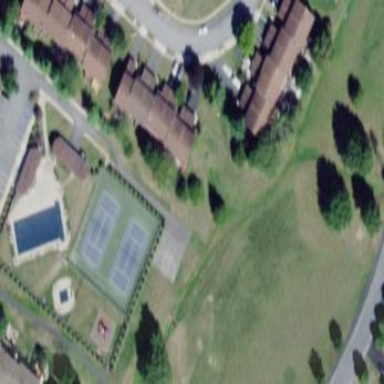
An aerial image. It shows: Recreation ground.